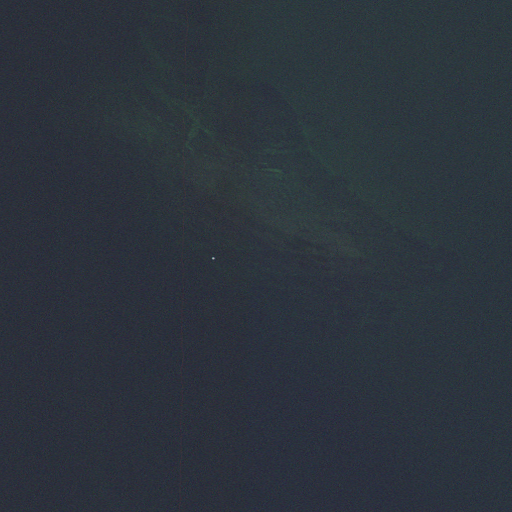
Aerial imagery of bar in Vermont named Hogback Reef containing only open water